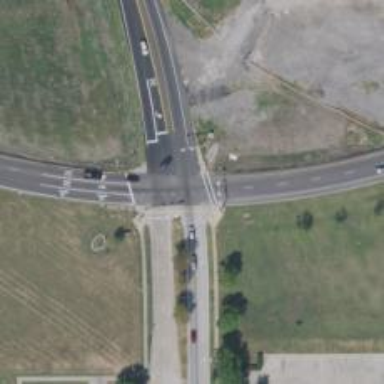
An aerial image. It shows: Secondary road with frontage access.